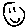
Label: smiley face